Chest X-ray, PA view. Patient: 32 years old, sex M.
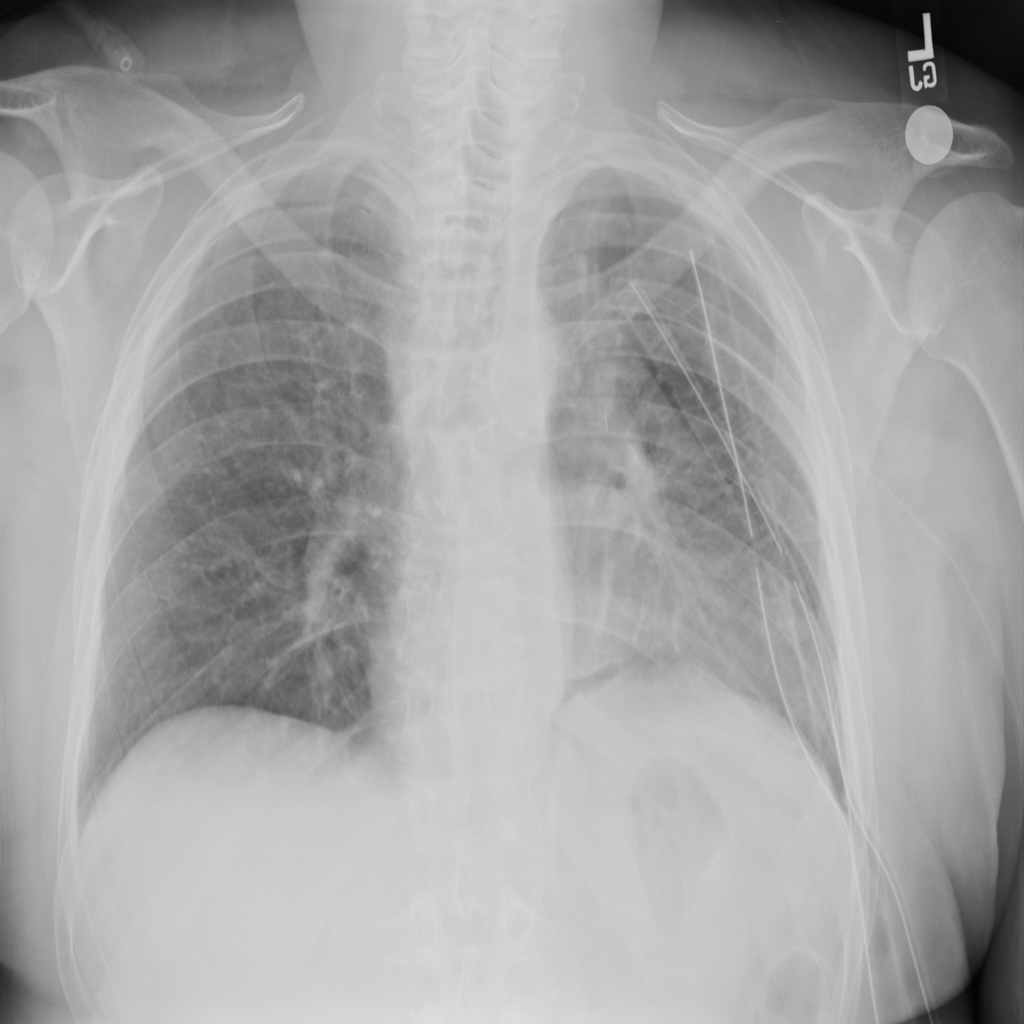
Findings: No Finding